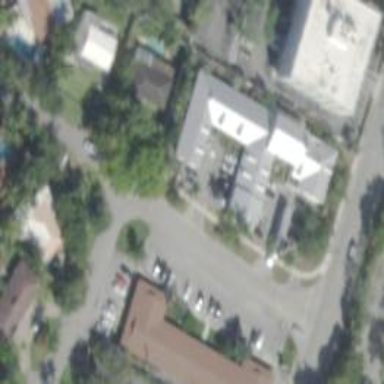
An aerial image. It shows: Building.